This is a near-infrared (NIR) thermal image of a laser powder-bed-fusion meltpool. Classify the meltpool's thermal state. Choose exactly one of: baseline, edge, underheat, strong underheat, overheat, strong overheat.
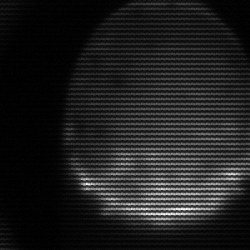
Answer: edge